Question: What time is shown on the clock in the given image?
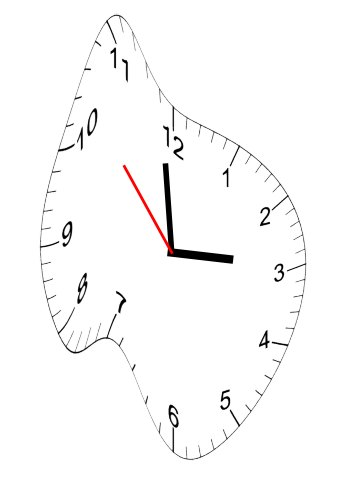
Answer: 02:58:53